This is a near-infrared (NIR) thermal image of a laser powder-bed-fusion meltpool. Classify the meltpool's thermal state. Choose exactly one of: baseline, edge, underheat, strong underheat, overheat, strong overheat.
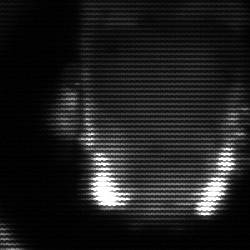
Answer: baseline